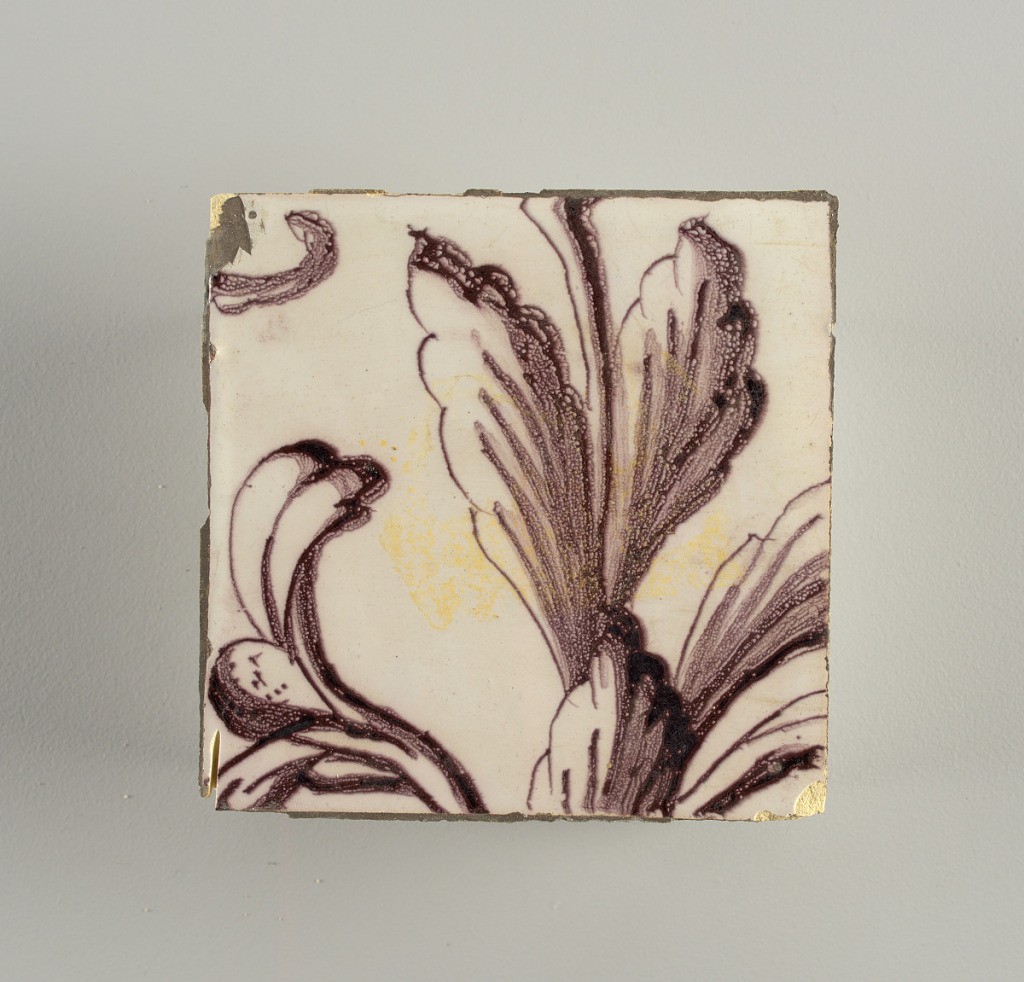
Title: Tile wall facing
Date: ca. 1725
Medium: Tin-glazed earthenware, underglaze
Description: Horizontal rectangle.  Thirty tiles wide and twenty-three tiles high with opening for fireplace eleven tiles wide and ten high.  Foliage arabesques disposed about three vertical axes from which are emphazised by urns at center and right, and at left by the figure of a standing woman carrying an infant on her arm and accompanied by two children.